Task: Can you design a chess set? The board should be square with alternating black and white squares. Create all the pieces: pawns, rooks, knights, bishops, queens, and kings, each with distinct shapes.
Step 1249:
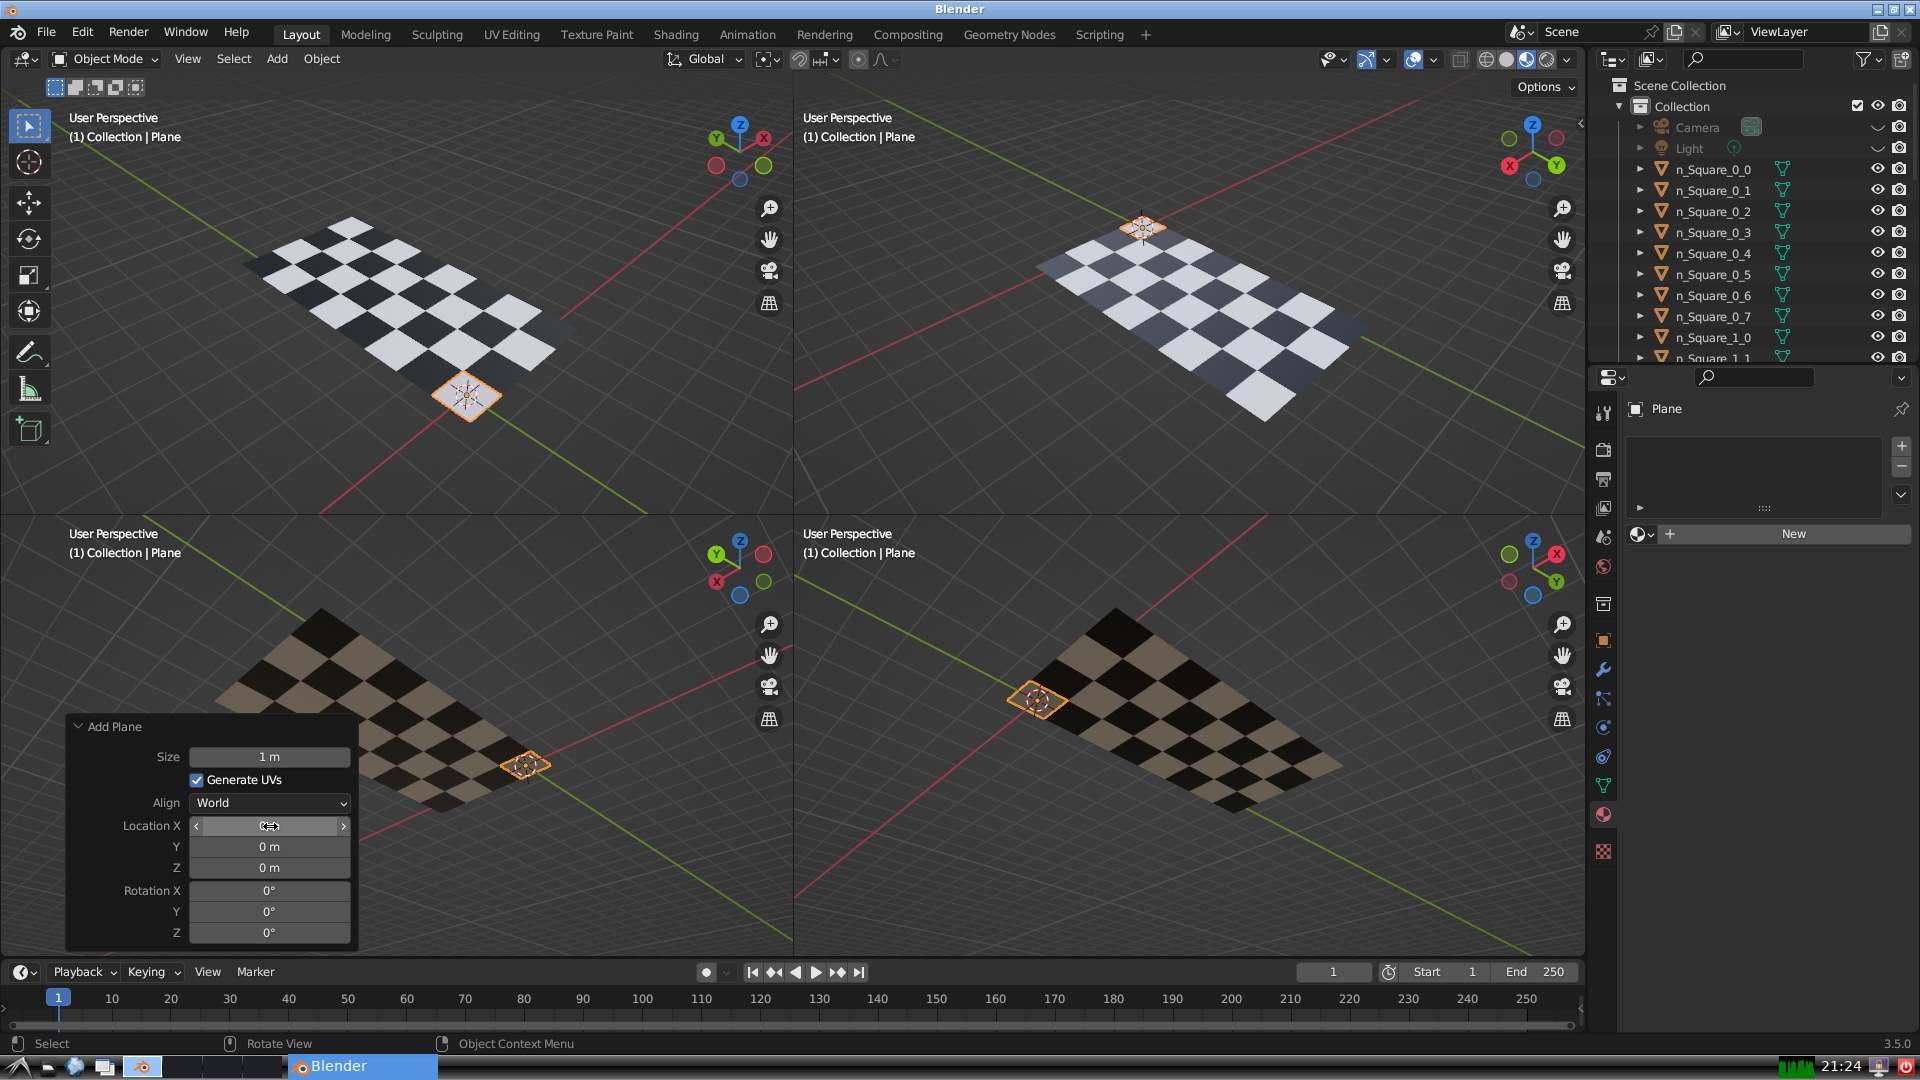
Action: click: no